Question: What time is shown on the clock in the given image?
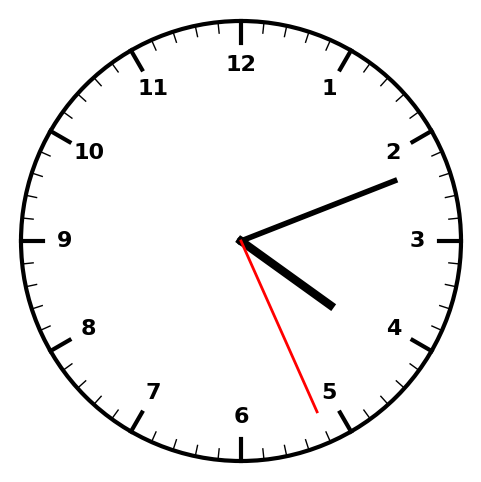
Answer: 04:11:26